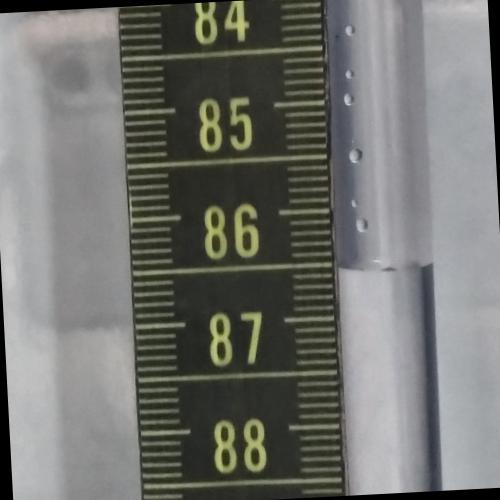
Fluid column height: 86.5 cm